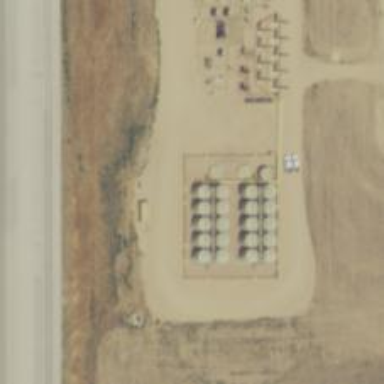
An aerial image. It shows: Storage tank with man-made structure.